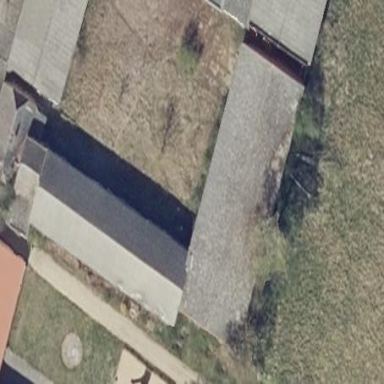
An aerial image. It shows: Gabled building with gray roof.